Question: Is there any way to have some kind of a call stack of events that occur on a web page?
After i added a 'select2' widget on a web page, I started experiencing lots of "too much recursion" errors but from what i can see in the code, there is no obvious event bubble issues (checked <URL>
I tried preventing event bubble manually with 'event.stopPropagation' but that doesn't seem to be doing any good.
I even wrote a bunch of 'console.log' in every possible culprit but everything looks normal in the output.
So it would be really nice to have a quick way to track down what events are being called (on which nodes and if possible, what handlers are invoked).
Any ideas? Thanks.
-
-
-

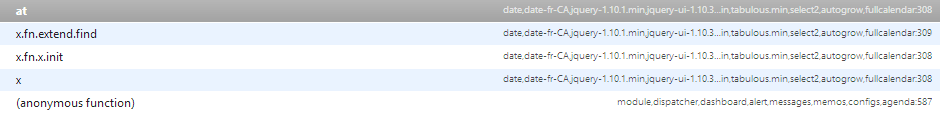
Answer: There are browser extensions which provide this functionality:
- <URL>